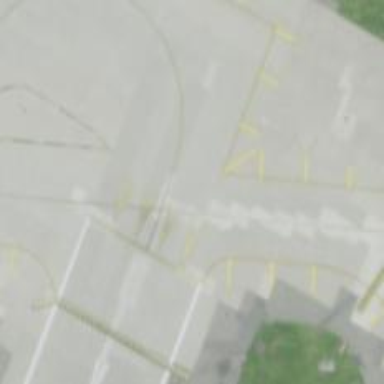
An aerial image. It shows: Asphalt runway with displaced threshold at airport.